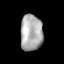
Tissue: prostate
Cell type: T cells
Senescence score: 0.2693
Nuclear area (px): 787
Mean DAPI intensity: 173.316